Field crop: maize
Growth stage: 2
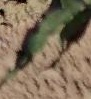
Species: maize